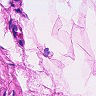
Metastatic tissue present: no